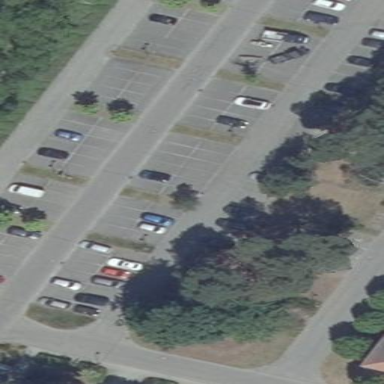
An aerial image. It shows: Parking area with surface.